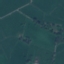
Land use / land cover: Pasture